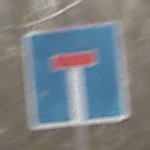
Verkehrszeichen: Sackgasse
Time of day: MorningAfternoon
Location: Outdoor (Nature)
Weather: Clear
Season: Winter
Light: Natural